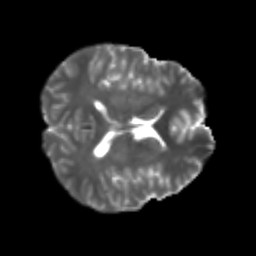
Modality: T2w
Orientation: axial
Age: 21
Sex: male
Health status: healthy
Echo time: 0.074 s